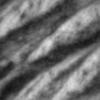
Label: no_change